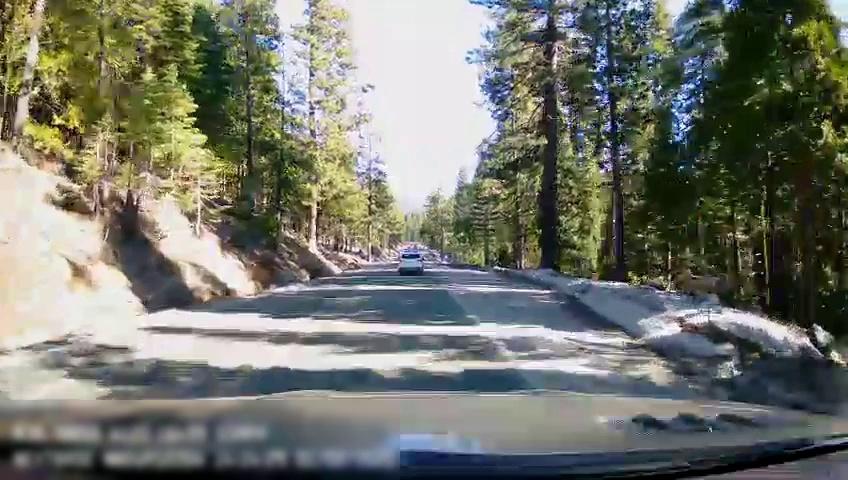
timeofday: Day
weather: Sunny
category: Drivable Space
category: Vehicles | SUV
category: Lanes | Current Lane
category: Lanes | Alternate Lane